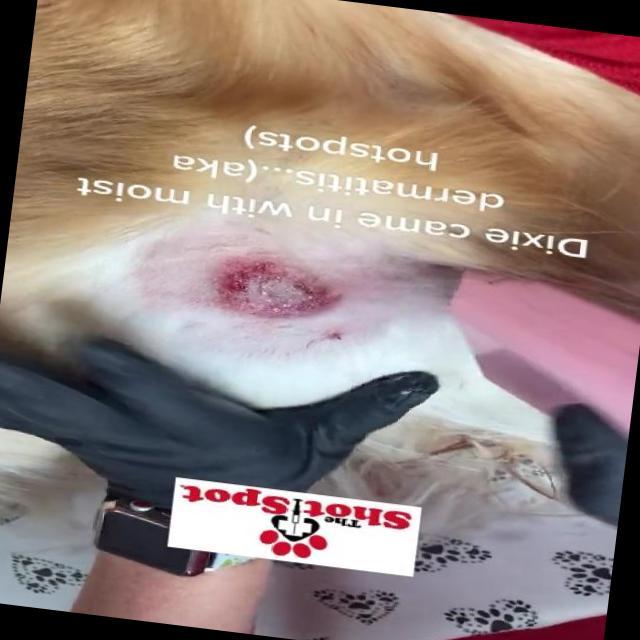
Canine dermatitis — inflammation of the skin presenting with erythema, pruritus, papules, and excoriation. May be allergic, contact, or atopic in origin.